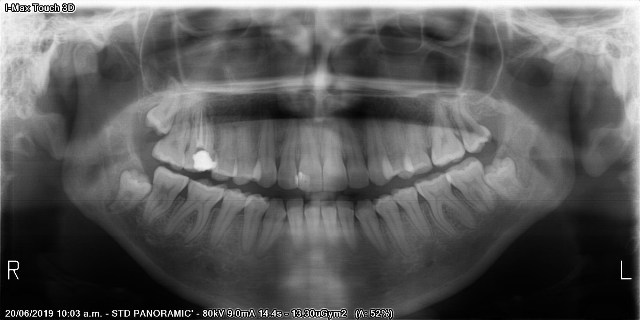
adult